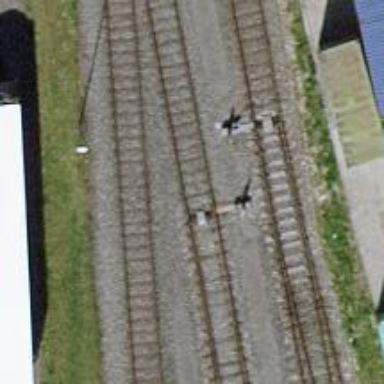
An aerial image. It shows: Railway switch.